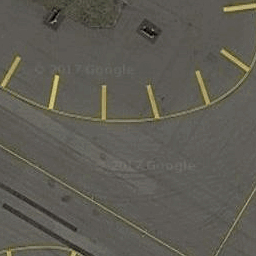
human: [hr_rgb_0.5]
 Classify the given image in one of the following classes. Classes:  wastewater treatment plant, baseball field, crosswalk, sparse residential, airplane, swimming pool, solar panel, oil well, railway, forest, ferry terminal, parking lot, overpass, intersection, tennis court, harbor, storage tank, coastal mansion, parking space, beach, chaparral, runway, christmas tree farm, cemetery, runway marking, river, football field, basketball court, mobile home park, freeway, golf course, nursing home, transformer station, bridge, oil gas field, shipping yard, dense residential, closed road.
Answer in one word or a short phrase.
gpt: runway marking